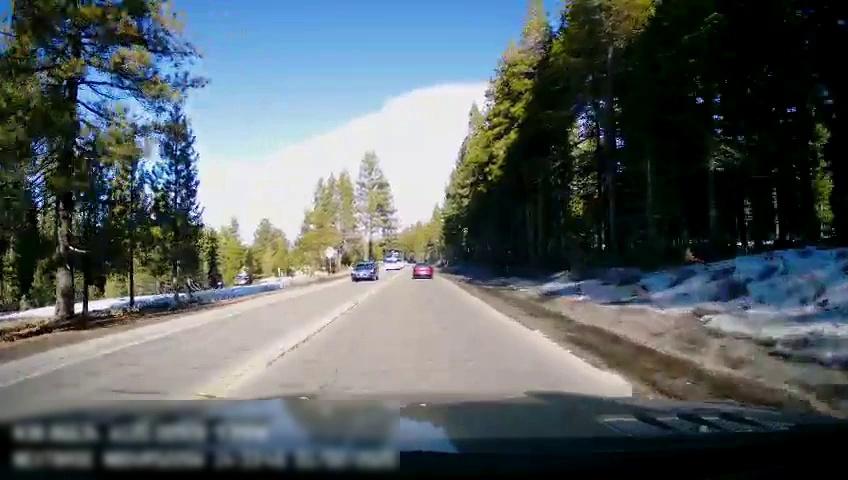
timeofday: Day
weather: Sunny
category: Drivable Space
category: Vehicles | Car
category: Vehicles | SUV
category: Vehicles | Bus
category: Lanes | Current Lane
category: Lanes | Opposite Lane